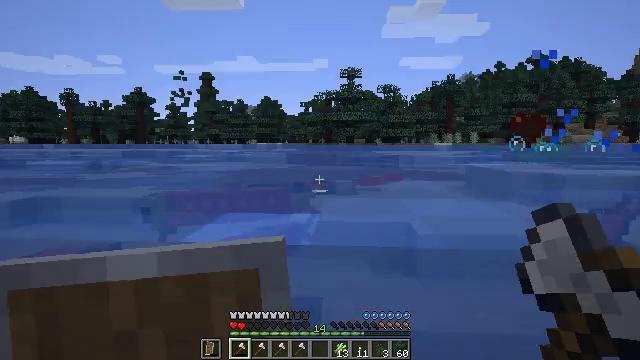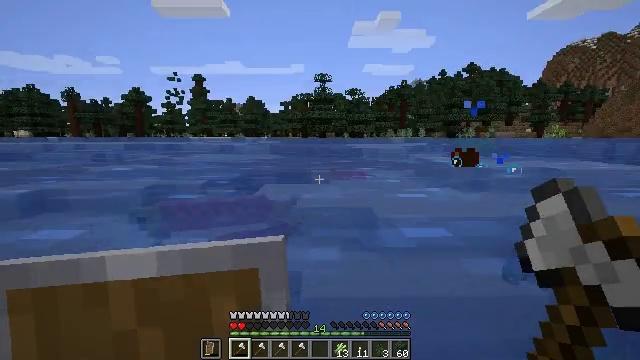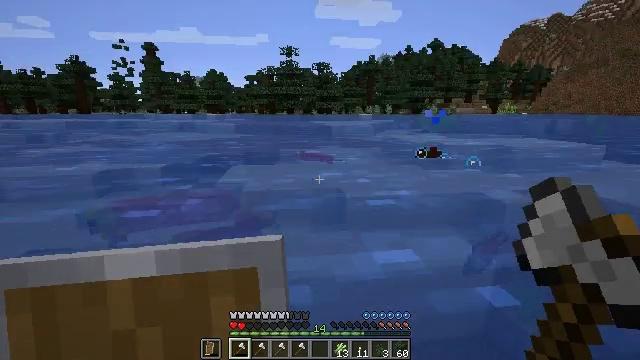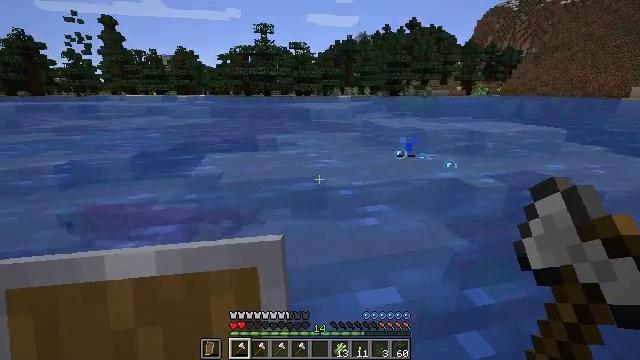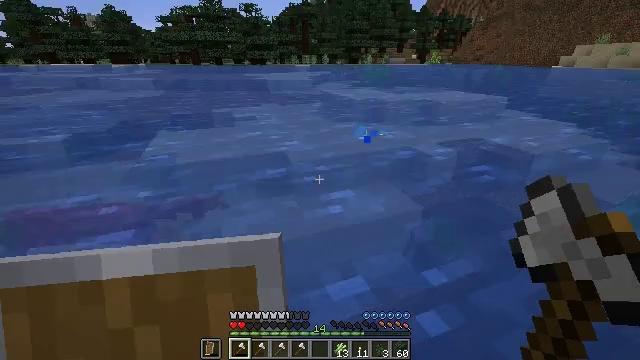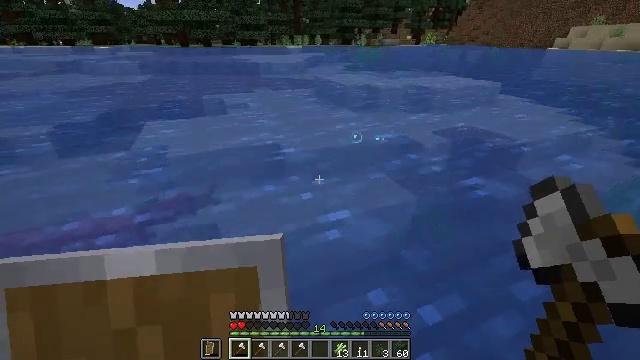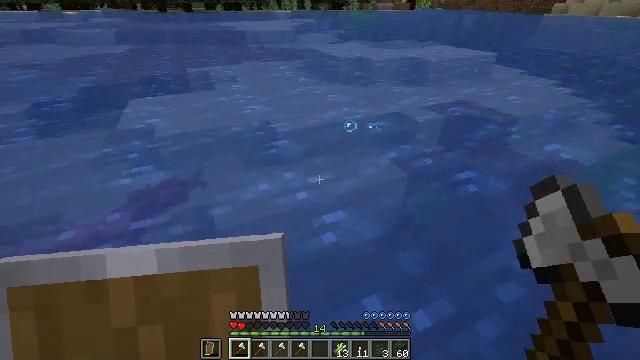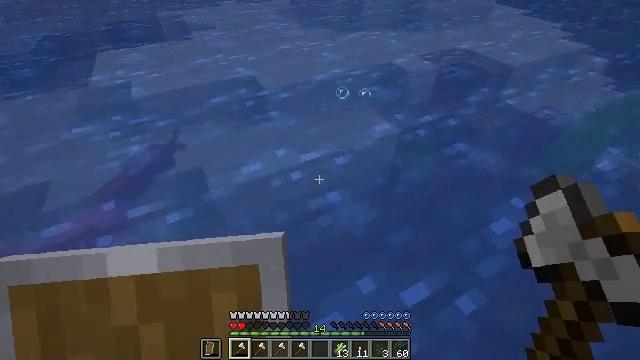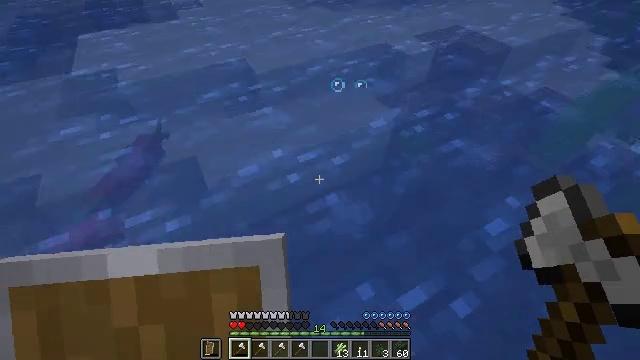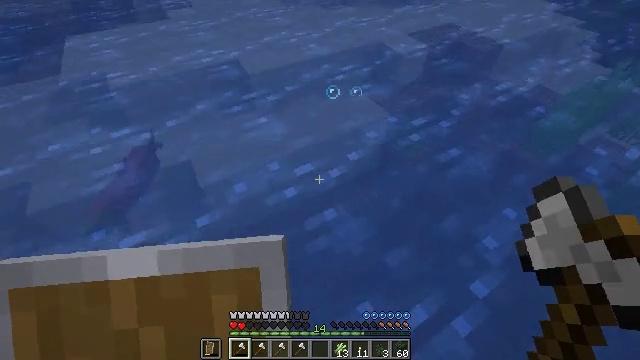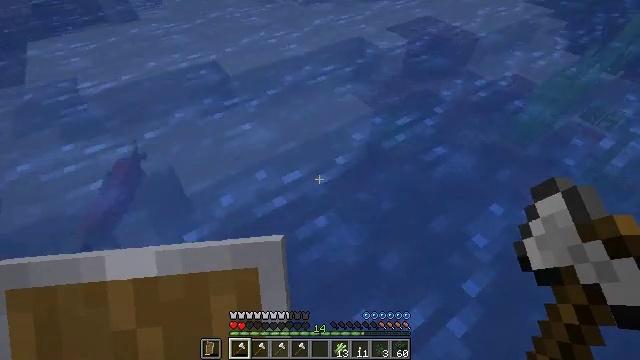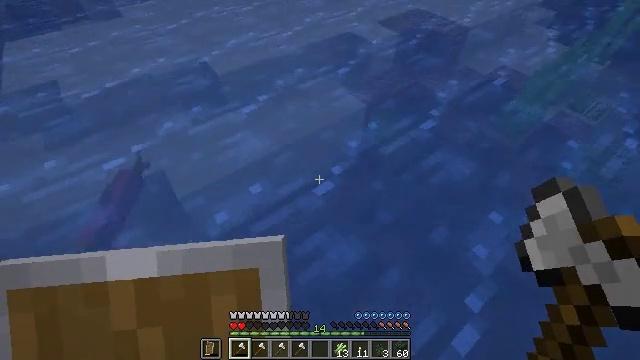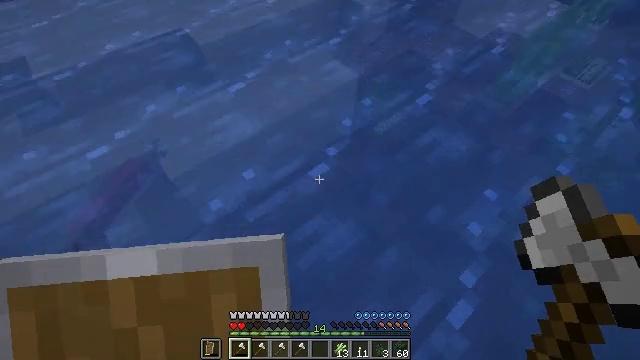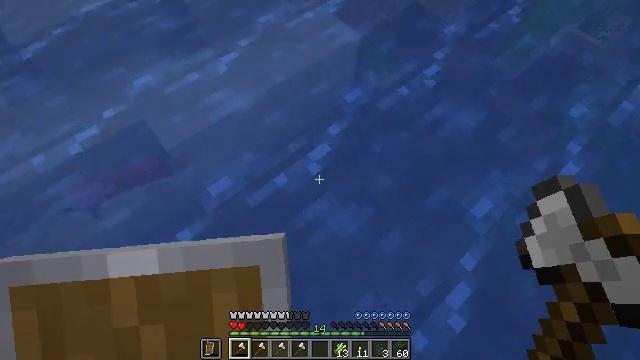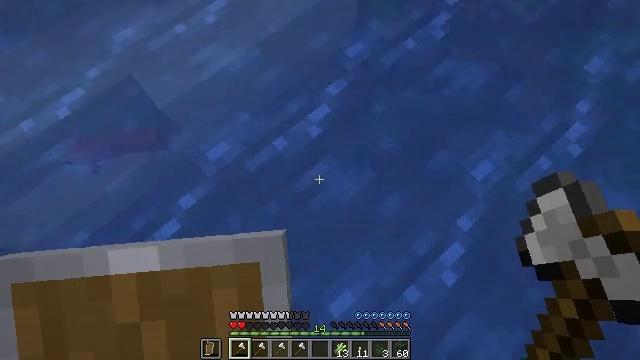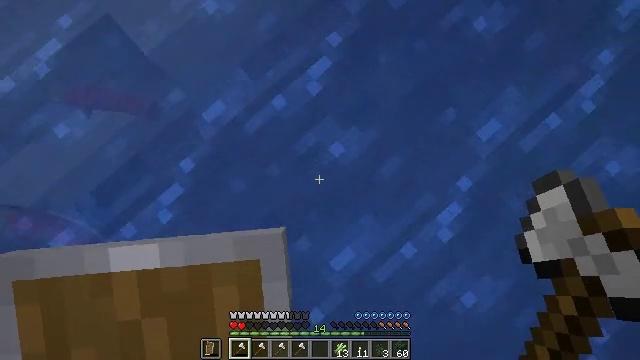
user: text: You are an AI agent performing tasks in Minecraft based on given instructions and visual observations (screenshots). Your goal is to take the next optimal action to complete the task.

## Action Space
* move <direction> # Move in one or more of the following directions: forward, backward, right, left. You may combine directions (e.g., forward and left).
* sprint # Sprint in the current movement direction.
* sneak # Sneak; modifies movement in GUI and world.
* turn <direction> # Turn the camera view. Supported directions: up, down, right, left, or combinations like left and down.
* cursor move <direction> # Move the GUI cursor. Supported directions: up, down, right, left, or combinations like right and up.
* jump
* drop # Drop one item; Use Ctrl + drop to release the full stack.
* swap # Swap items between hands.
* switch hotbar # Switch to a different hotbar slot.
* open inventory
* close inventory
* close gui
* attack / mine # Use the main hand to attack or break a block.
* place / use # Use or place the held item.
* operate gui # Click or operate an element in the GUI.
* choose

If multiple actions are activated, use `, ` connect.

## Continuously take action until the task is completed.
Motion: motion action
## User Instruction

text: Hunt a salmon.
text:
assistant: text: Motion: move forward, turn right and down, jump
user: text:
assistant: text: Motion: move forward, turn right and down, jump
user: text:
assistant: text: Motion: move forward, turn right and down, jump
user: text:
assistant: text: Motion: move forward, turn right and down, jump
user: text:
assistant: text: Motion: move forward, turn right and down, jump
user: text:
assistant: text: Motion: move forward, turn right and down
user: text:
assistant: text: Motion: move forward, turn right and down
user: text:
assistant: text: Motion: move forward, sprint, turn right and down
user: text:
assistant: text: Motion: move forward, sprint, turn right
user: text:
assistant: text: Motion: move forward, sprint, turn right
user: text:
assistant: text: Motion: move forward, sprint, turn right and down
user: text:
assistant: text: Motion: move forward, sprint, turn right and down
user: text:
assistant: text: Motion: move forward, sprint, turn down
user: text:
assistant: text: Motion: move forward, sprint, turn down
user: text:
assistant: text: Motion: move forward, turn down
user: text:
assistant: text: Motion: move forward, turn down
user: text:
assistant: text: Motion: move forward, turn right
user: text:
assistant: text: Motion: move forward, turn right
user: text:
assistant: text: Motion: move forward, turn right and down
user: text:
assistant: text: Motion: turn right and down
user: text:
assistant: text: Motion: turn right and down
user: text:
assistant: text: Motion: turn right
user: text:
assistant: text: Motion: turn right
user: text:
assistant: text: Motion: move forward
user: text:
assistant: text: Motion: move forward
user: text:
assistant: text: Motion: move forward
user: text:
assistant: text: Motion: move forward
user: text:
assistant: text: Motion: move forward, turn right and down
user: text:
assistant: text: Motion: move forward
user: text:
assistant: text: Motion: no_op